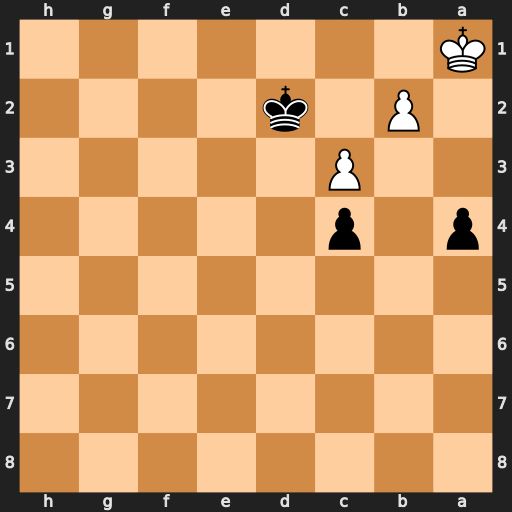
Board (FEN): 8/8/8/8/p1p5/2P5/1P1k4/K7
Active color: b
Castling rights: -
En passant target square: -
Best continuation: a3 Ka2 axb2